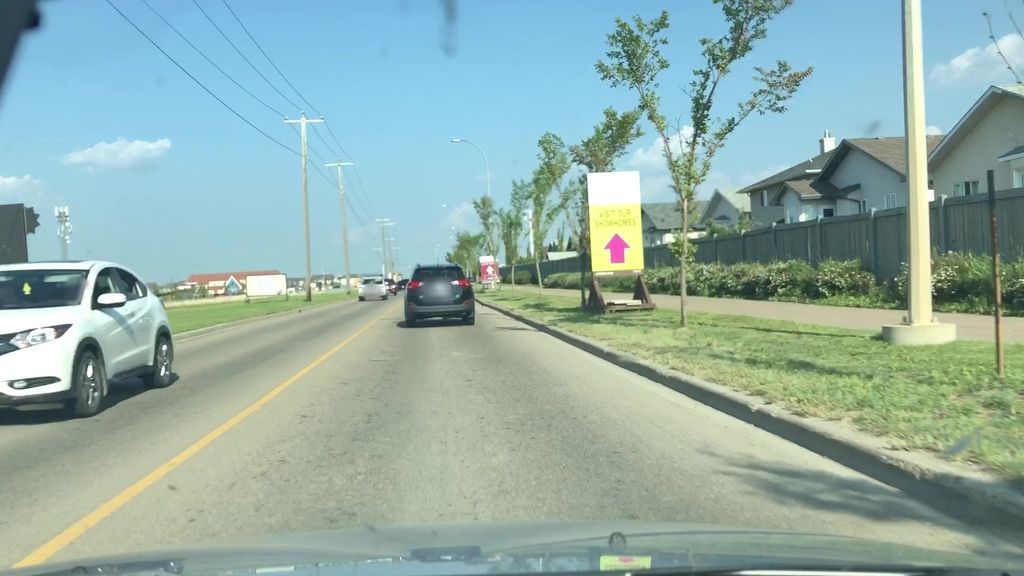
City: edmonton